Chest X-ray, AP view. Patient: 65 years old, sex M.
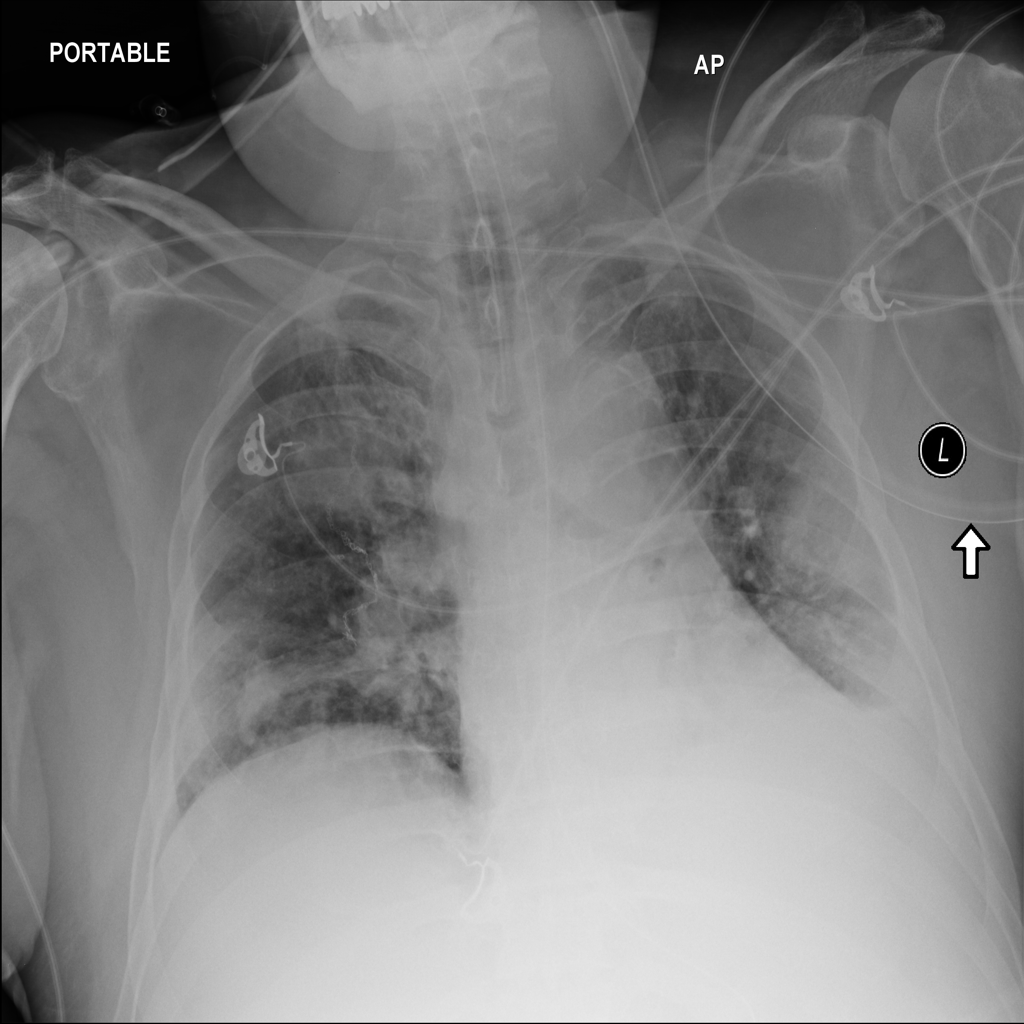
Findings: Consolidation, Mass